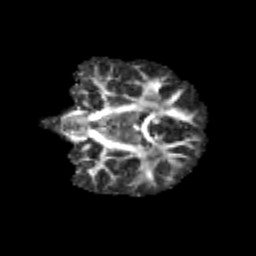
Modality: FA
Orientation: coronal
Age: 10
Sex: female
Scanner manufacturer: siemens
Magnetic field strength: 3 T
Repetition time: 3.8 s
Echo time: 0.07 s